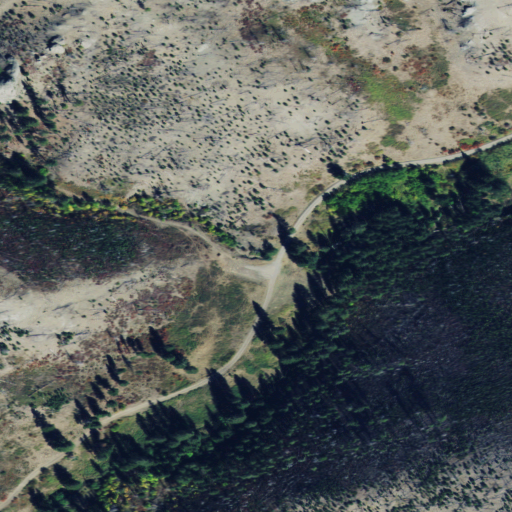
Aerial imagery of valley in Montana named Jims Gulch containing shrub, evergreen forest, grassland, and open development